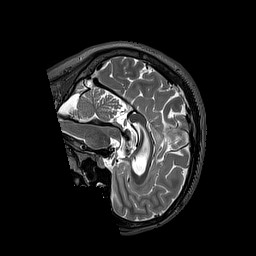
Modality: T2w
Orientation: sagittal
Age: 27
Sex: female
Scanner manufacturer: siemens
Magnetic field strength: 3 T
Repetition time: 3.2 s
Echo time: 0.567 s